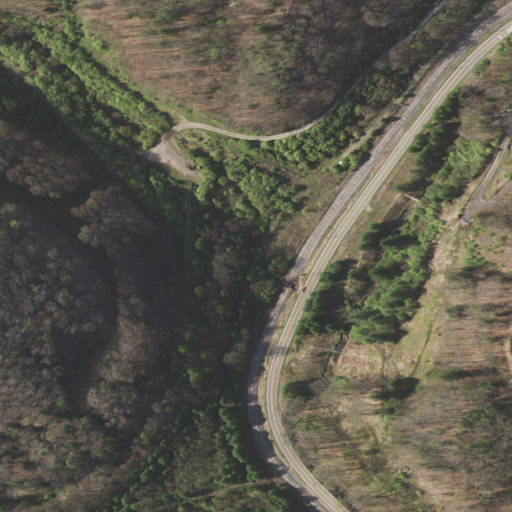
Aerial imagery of valley in Virginia named Goodwin Hollow containing deciduous forest, low intensity development, medium intensity development, open development, evergreen forest, grassland, mixed forest, pasture, and shrub